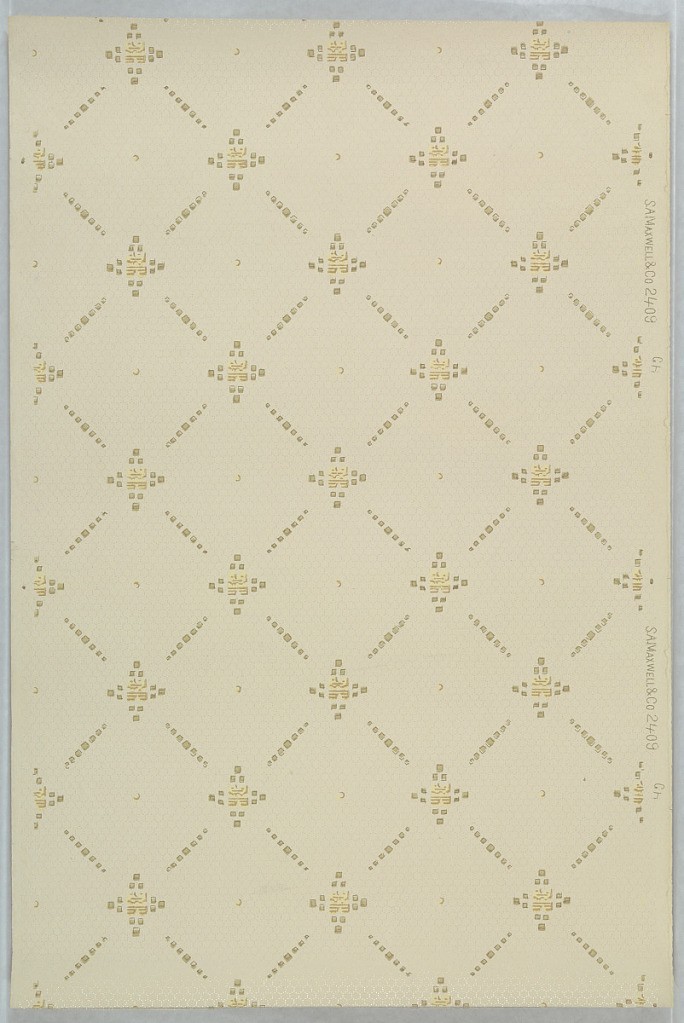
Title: Ceiling paper
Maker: Maxwell & Co., S.A., Chicago, Illinois, USA
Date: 1905–1915
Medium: Machine-printed paper, liquid mica
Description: Trelllis or grid pattern with the lines formed by little boxes or squares. A cross or quatrefoil motif appears at the intersection of lines. Printed in tan, yellow, and metallic gold on a honeycomb-patterned tan background.